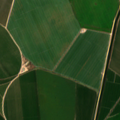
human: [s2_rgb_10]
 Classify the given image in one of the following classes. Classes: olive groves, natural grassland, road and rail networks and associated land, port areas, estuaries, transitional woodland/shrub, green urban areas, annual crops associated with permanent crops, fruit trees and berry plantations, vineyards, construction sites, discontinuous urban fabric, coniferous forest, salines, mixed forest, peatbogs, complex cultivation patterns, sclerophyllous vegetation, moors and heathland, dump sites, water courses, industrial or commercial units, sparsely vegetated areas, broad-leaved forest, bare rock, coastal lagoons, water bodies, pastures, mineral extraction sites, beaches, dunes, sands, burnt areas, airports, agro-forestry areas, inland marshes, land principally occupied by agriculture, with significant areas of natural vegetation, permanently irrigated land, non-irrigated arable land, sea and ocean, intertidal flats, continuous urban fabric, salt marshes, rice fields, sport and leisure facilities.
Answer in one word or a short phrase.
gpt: permanently irrigated land